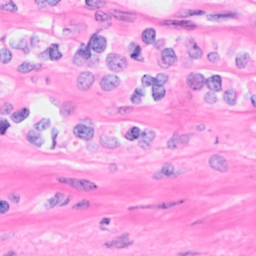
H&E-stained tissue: Breast